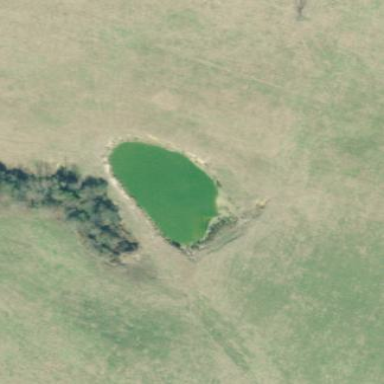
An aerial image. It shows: Pond surrounded by natural water.